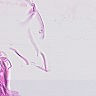
Metastatic tissue present: no